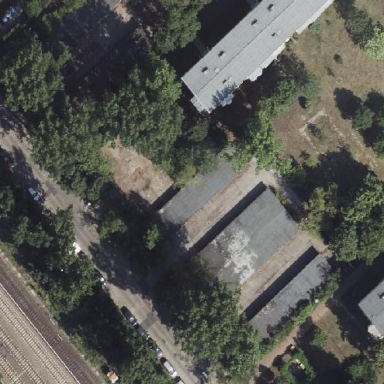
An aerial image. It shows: Group of garages.